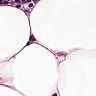
Metastatic tissue present: no